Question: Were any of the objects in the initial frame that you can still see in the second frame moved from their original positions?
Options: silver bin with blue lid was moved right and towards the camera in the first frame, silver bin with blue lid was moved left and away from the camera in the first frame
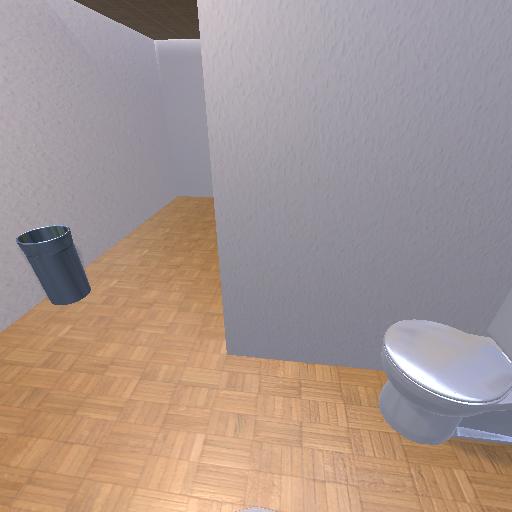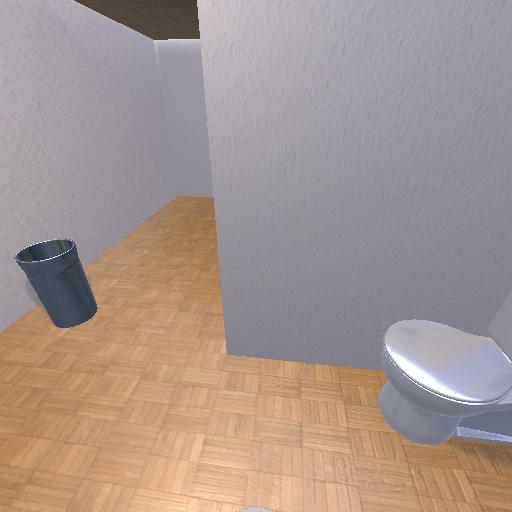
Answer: silver bin with blue lid was moved right and towards the camera in the first frame